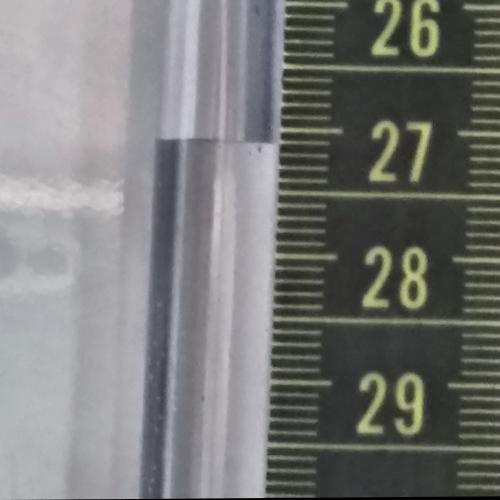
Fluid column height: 27.1 cm